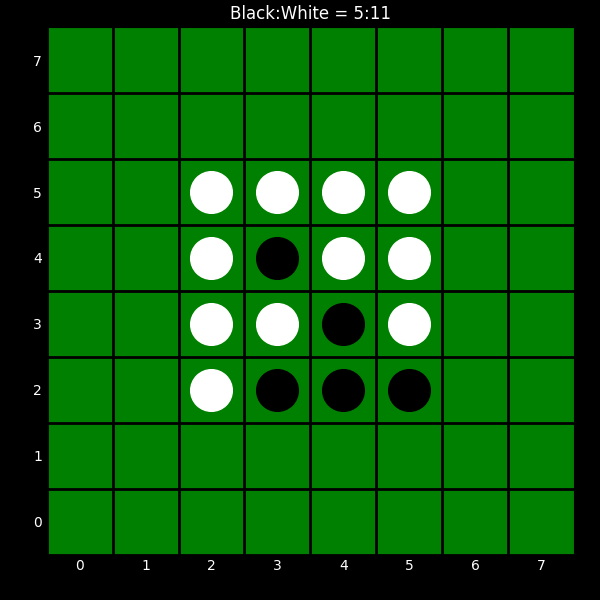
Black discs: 5
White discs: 11